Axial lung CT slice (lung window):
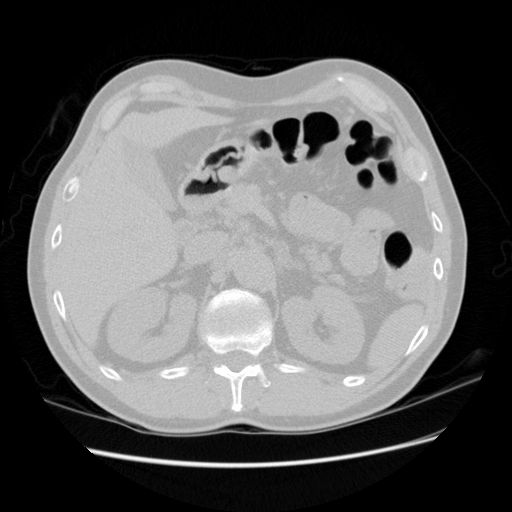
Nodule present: no